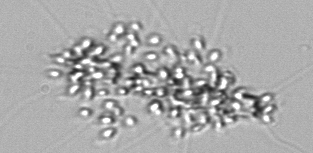
Label: Chaetoceros_didymus_TAG_external_flagellate